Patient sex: M
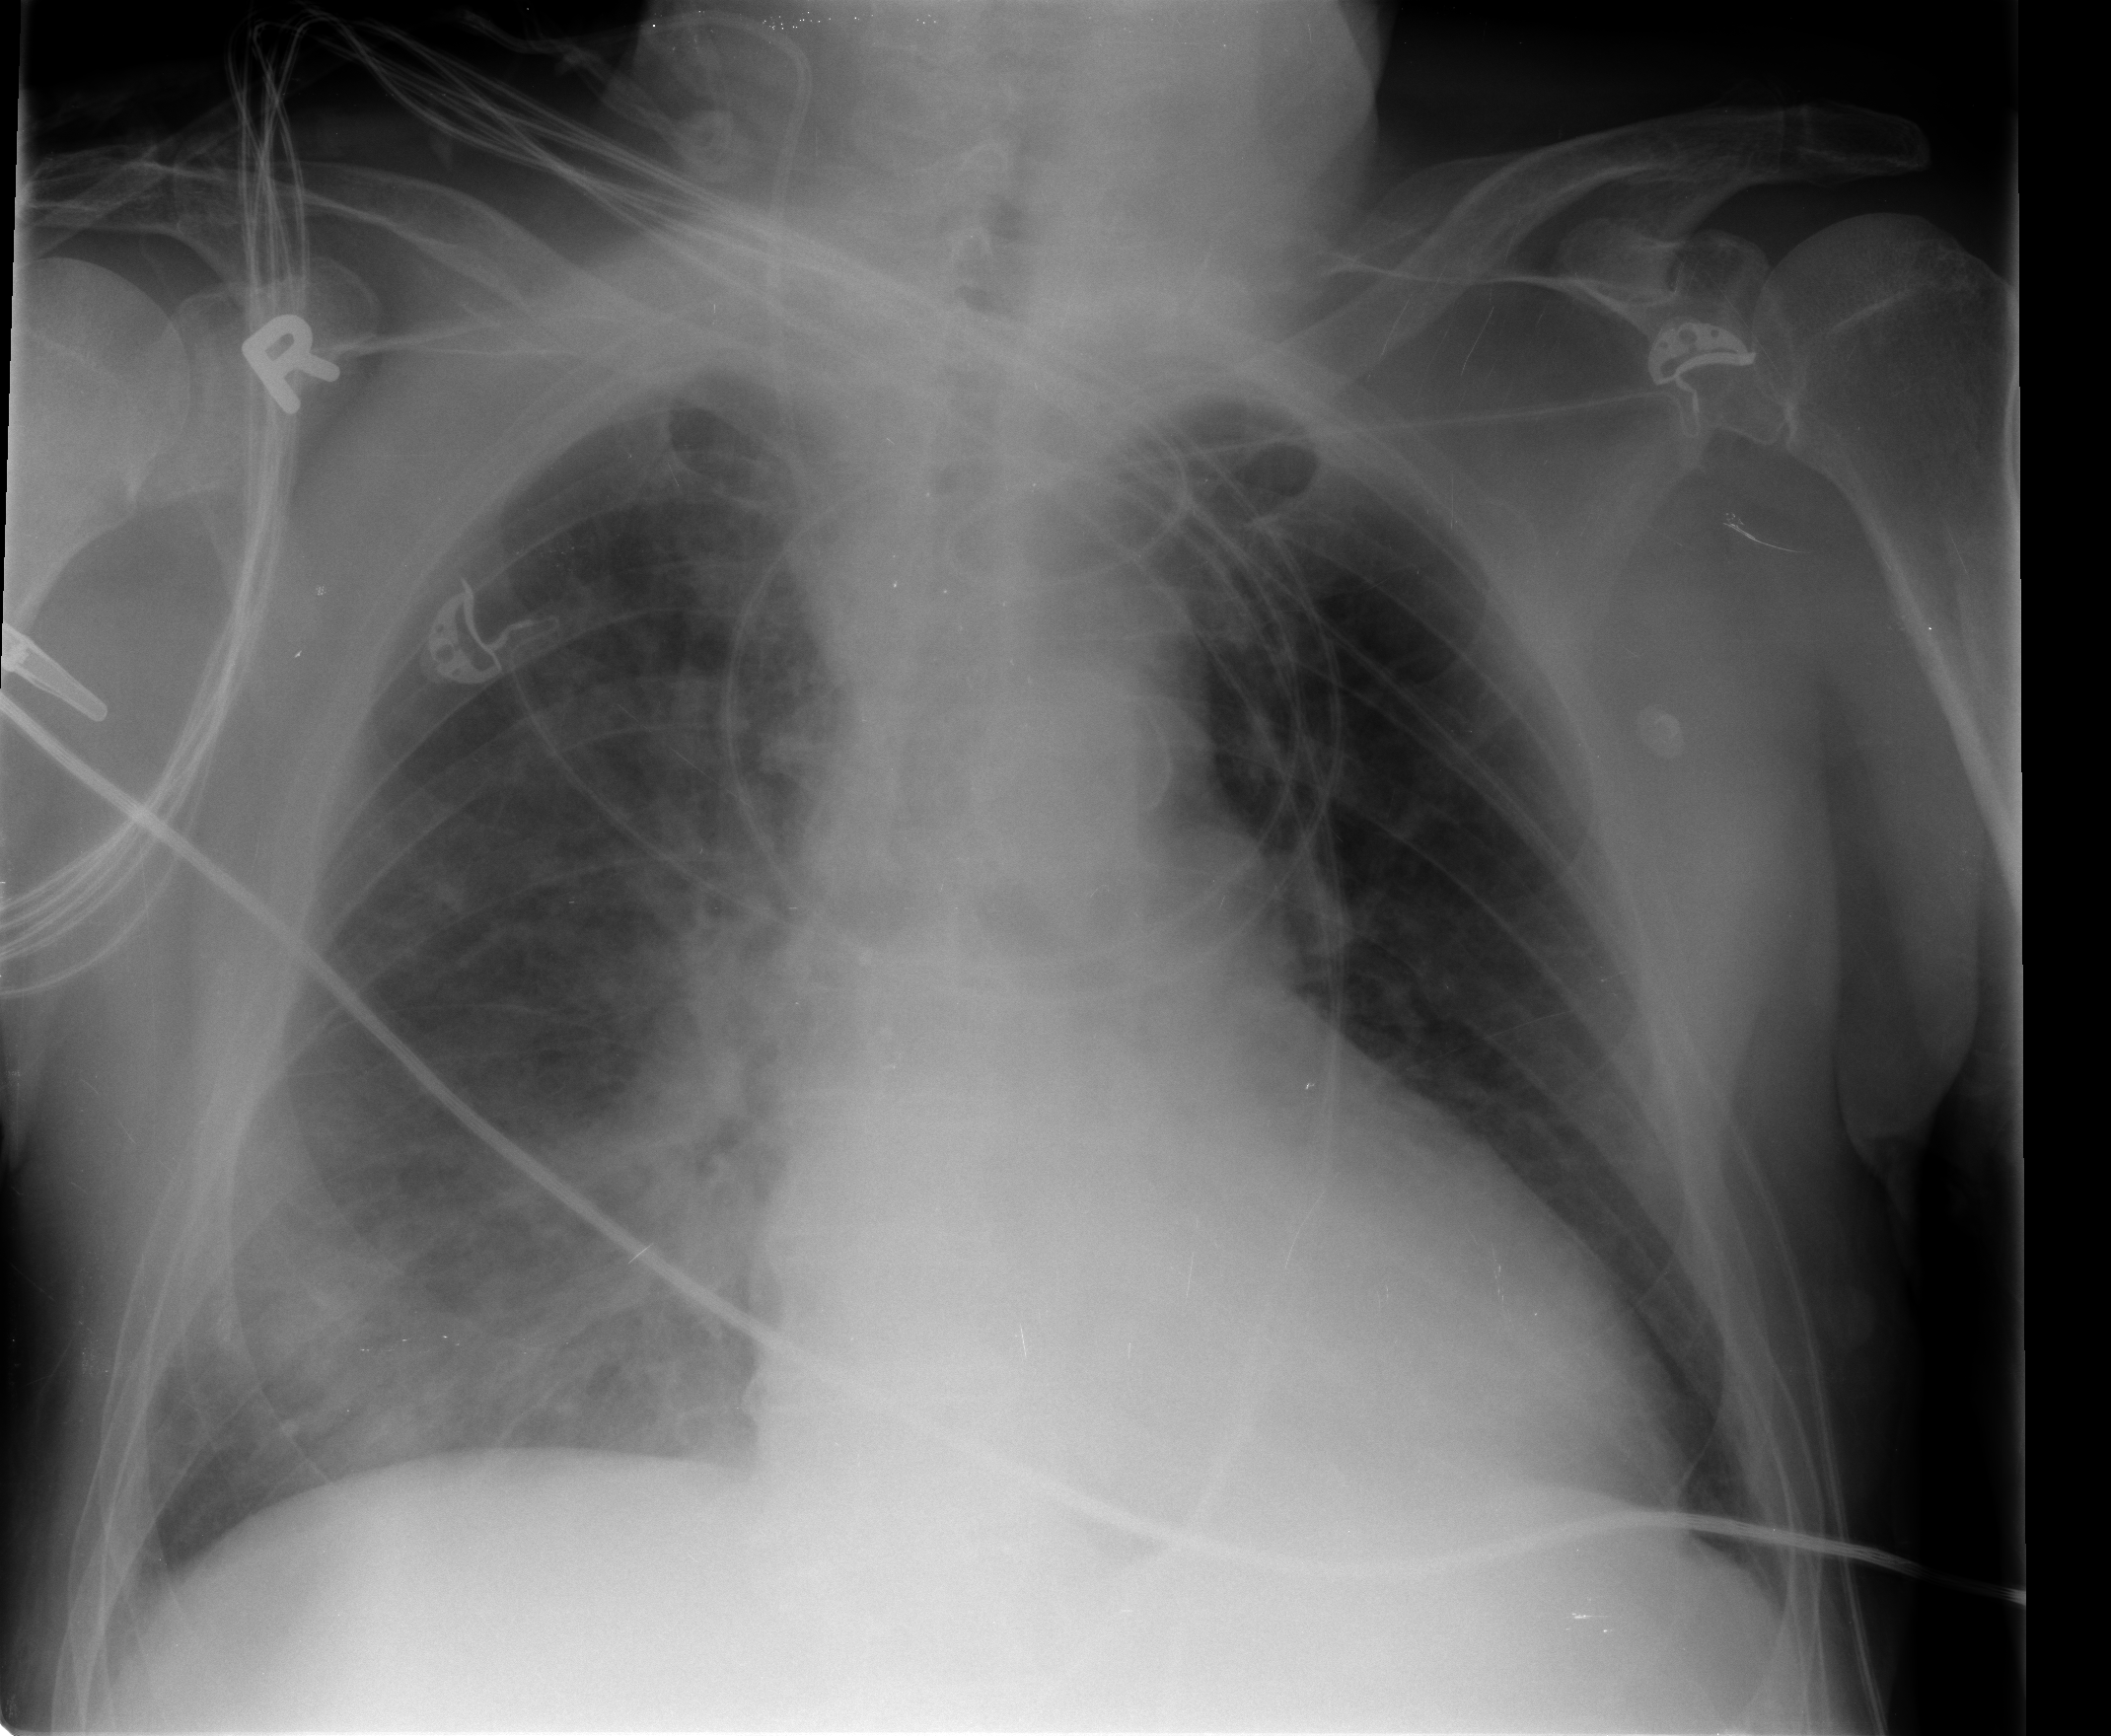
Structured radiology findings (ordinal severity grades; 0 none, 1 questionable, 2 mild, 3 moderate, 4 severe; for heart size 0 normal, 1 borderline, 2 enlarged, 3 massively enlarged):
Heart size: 0
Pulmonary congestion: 2
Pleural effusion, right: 2
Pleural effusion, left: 0
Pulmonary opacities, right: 2
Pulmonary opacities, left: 0
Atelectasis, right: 2
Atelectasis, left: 0